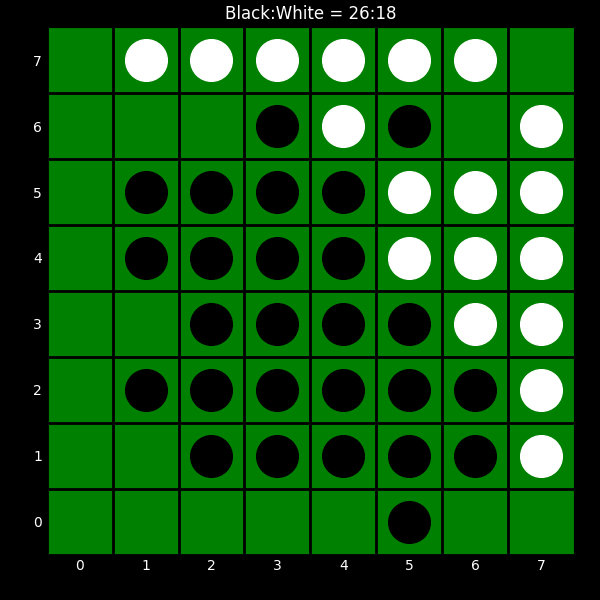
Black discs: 26
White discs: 18